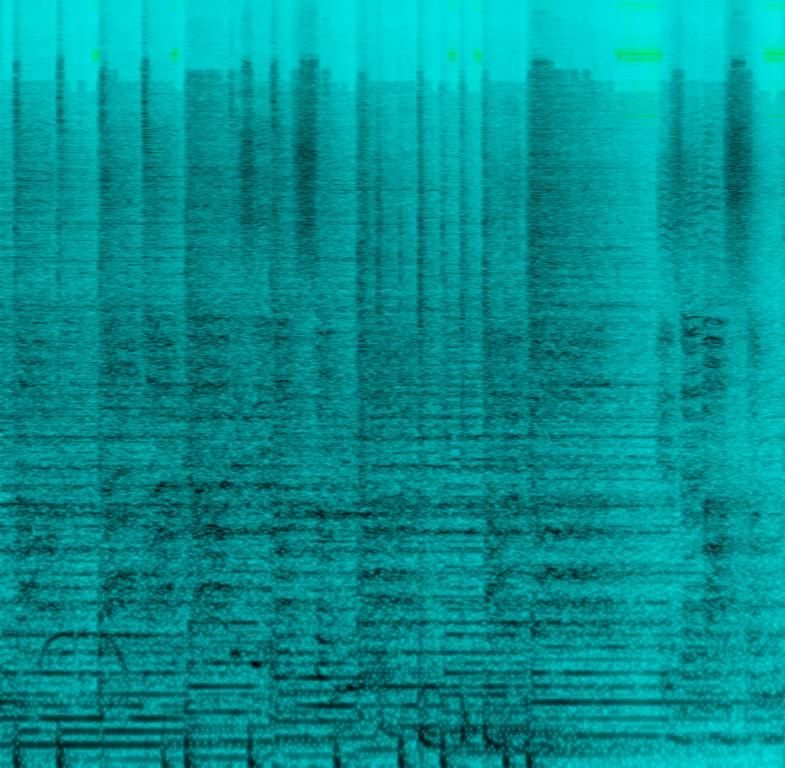
The low quality recording features a live performance of a gospel song and it consists of harmonizing mixed choir vocals singing in a very large space. It sounds passionate, emotional, soulful and powerful.